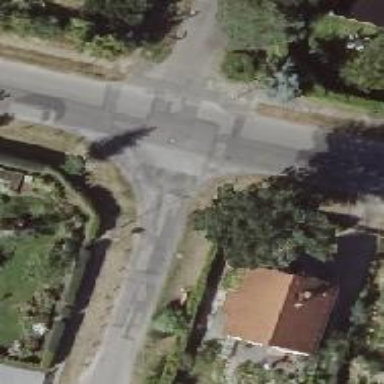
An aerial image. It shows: Residential road with asphalt surface.